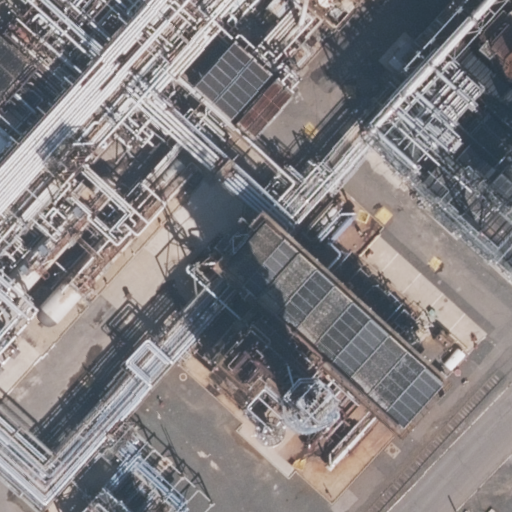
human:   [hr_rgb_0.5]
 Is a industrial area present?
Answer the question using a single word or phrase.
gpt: yes

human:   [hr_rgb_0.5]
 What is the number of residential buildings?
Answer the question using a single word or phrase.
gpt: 0

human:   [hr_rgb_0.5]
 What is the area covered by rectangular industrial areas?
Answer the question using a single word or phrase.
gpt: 10583m2

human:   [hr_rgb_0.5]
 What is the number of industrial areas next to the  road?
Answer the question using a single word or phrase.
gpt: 1

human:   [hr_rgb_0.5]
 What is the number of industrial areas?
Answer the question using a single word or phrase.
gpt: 1

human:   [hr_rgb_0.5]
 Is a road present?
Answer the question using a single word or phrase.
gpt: yes

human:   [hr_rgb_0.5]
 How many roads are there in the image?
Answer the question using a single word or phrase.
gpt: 1

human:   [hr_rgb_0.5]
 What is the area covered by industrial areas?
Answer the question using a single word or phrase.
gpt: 10583m2

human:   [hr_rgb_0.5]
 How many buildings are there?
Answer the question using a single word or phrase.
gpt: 0

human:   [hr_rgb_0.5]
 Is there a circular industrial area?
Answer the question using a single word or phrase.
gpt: no

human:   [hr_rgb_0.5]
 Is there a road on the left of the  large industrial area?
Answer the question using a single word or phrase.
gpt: yes

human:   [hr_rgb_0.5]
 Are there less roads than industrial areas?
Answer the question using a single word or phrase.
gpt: no

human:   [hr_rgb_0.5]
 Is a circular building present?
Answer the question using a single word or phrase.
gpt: no

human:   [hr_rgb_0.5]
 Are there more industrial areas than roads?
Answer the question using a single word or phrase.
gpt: no

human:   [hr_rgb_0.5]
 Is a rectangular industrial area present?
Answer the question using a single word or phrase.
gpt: yes

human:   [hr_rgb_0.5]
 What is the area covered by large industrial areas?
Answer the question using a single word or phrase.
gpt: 10583m2

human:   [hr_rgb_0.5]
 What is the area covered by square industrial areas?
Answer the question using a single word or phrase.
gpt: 0m2

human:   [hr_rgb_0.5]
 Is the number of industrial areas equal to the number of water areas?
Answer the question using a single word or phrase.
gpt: no

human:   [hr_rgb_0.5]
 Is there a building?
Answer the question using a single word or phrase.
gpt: no

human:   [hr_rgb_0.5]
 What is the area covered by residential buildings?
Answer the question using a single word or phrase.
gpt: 0m2

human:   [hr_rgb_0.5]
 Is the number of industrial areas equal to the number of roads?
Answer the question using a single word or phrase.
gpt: yes

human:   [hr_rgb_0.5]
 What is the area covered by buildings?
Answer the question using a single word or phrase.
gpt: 0m2

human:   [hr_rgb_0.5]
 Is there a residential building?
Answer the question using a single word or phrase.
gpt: no

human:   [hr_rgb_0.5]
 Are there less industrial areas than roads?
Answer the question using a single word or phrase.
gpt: no

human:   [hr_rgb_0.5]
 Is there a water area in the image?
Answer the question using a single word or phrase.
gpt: no

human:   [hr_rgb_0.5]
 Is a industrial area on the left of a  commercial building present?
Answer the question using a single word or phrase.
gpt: no

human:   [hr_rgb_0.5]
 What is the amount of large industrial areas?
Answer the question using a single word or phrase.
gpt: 1

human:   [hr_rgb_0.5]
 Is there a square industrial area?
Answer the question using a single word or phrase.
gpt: no

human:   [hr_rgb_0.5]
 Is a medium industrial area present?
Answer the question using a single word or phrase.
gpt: no

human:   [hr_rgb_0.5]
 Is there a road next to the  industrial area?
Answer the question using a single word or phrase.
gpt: yes

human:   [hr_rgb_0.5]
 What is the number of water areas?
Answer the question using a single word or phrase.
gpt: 0

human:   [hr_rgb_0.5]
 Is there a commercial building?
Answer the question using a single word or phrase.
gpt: no

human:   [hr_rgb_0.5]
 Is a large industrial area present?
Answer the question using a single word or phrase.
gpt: yes

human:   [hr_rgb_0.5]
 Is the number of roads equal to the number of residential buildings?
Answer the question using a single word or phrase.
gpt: no

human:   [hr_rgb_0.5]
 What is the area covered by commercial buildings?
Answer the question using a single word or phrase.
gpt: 0m2

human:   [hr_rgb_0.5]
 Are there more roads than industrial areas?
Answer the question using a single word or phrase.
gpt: no

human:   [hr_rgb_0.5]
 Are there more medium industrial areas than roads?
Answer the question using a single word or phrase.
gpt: no

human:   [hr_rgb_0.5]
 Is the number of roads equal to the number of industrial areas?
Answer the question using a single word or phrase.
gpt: yes

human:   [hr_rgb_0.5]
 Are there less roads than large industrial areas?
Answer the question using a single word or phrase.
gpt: no

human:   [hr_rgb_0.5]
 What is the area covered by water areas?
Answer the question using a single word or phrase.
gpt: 0m2

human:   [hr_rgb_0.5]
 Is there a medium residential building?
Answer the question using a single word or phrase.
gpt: no

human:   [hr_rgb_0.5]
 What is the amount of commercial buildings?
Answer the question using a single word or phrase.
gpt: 0

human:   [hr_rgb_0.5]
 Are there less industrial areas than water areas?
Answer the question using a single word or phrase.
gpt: no

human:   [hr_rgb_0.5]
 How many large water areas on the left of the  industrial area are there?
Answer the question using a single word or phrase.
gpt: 0

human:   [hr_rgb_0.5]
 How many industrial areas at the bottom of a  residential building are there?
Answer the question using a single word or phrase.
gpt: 0

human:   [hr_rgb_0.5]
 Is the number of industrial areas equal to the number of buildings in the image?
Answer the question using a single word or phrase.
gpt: no

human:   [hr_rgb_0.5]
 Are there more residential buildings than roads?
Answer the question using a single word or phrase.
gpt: no

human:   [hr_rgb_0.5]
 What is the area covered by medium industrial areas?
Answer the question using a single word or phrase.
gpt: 0m2

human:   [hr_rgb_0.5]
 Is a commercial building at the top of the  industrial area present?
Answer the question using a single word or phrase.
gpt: no

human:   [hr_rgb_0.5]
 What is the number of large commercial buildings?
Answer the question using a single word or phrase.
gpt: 0

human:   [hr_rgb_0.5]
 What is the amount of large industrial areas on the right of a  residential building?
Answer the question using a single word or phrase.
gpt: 0

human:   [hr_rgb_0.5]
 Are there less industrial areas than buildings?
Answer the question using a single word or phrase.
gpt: no

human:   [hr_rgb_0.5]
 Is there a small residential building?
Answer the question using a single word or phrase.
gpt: no

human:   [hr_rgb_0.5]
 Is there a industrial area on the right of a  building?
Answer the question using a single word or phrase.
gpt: no

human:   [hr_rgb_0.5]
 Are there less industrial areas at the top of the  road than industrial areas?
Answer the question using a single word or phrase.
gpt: yes

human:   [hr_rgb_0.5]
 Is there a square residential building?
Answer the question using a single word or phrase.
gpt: no

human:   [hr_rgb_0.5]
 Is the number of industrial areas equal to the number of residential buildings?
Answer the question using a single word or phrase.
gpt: no

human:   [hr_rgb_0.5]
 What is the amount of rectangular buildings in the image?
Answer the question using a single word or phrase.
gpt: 0

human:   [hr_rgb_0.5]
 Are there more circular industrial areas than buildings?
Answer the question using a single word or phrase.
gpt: no

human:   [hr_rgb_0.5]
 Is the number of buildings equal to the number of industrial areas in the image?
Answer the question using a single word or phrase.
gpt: no

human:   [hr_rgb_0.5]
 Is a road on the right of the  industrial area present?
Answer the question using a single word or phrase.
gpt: no

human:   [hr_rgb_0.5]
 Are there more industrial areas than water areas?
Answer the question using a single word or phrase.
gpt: yes

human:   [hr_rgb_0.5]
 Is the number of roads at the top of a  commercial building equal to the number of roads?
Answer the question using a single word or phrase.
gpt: no

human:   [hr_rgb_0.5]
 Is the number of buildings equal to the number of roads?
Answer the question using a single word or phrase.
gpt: no